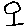
Label: tree